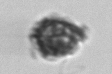
Label: Syracosphaera_pulchra